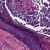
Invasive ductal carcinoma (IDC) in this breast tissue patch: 0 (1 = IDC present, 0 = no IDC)